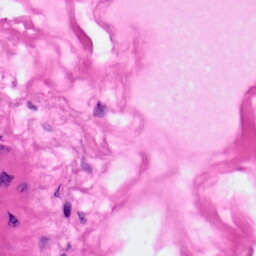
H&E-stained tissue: Pancreatic